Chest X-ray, AP view. Patient: 53 years old, sex M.
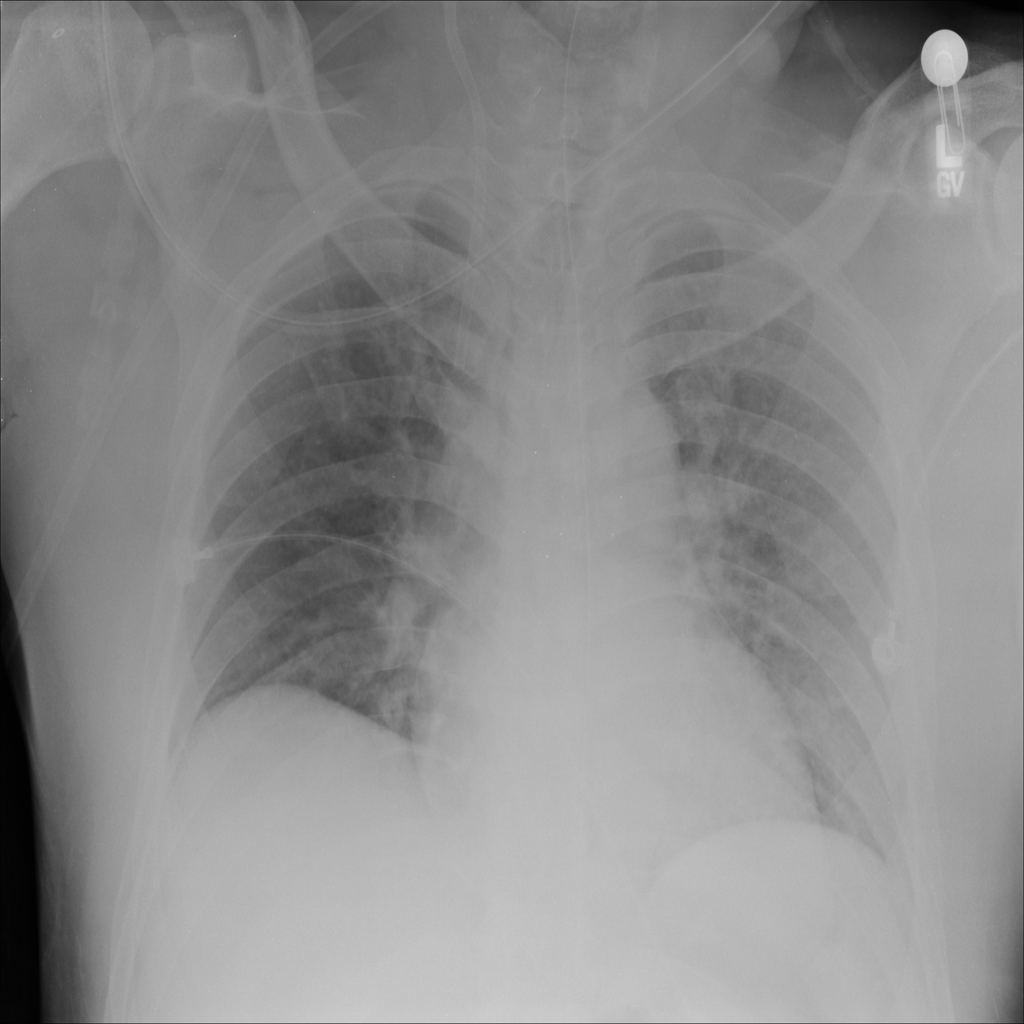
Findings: No Finding